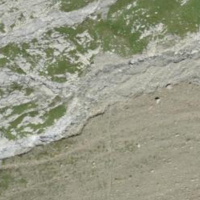
EUNIS habitat code: 48
Species observed at this site:
Lotus corniculatus